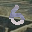
Label: 6